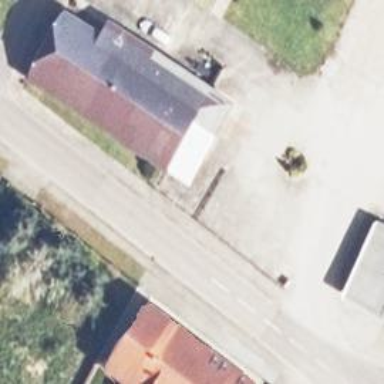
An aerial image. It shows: Restaurant.